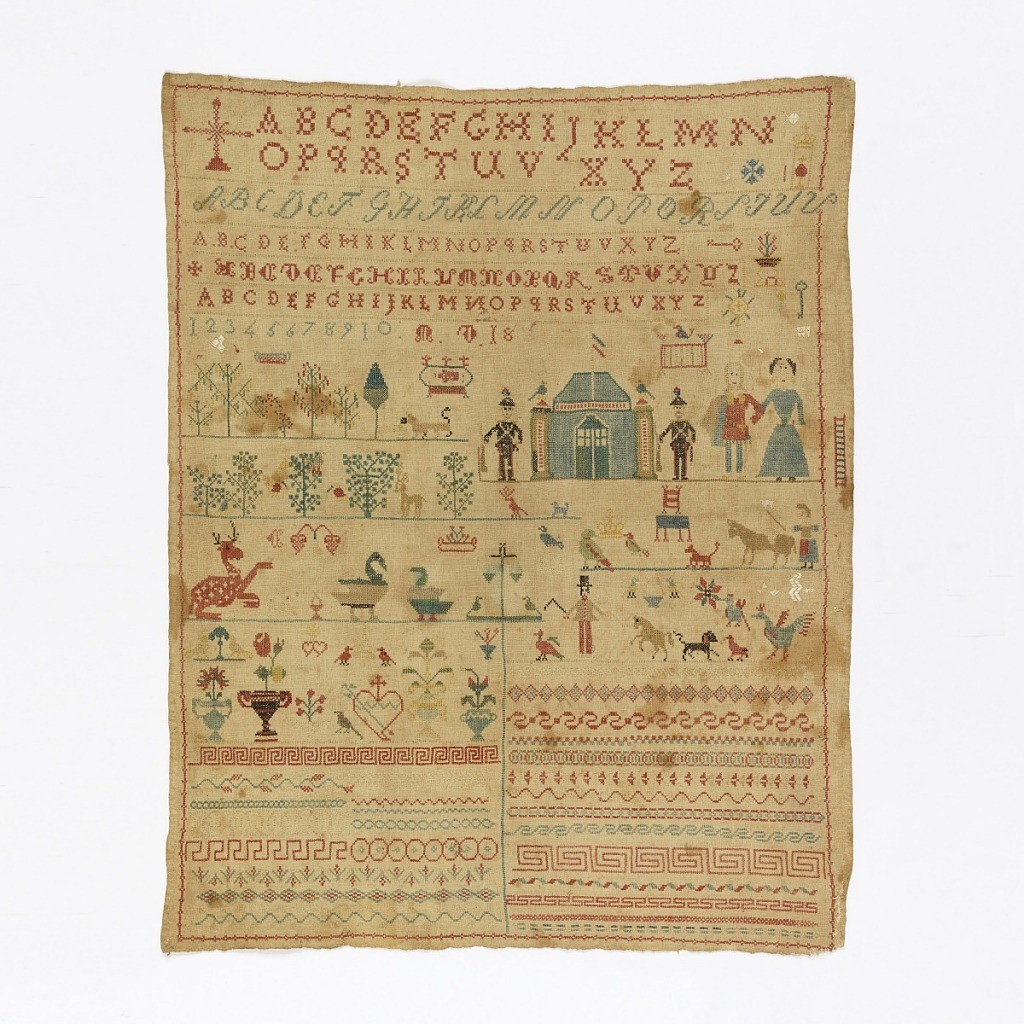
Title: Sampler
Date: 1880
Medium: silk and cotton embroidery on cotton foundation Technique: embroidered in cross and satin stitches on plain weave foundation
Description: Five alphabets introduced by a Maltese cross.  Field divided into bands of isolated motifs at bottom field has bands of repeating pattern.